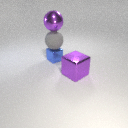
large purple metal sphere above small blue metal cube